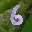
Label: 6